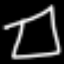
Label: square